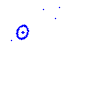
Particle: proton